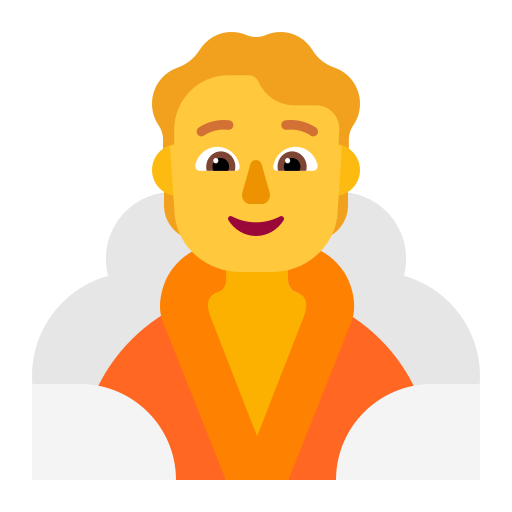
person in steamy room flat default